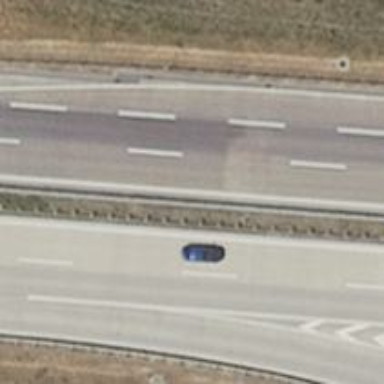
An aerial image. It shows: View of motorway.